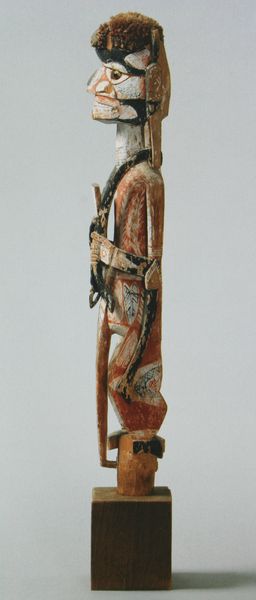
Titel: Malangan-Figur (scharfes Profil) aus Emil Noldes Sammlung
Standort: Seebüll
Institution: Nolde Stiftung
Schlagwörter: schatten, weiß, bunt, holz, licht, profil, rot, sockel, skulptur, foto, fotografie, photographie, photo, männlich, gefasst, block, indianer